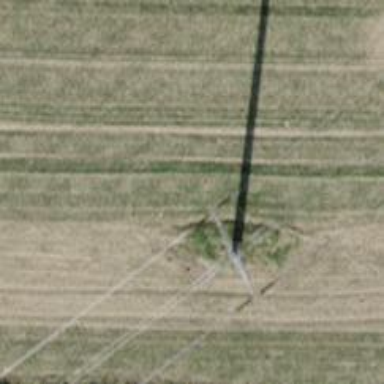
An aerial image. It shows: Power line in the image.